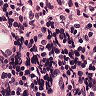
Metastatic tissue present: no